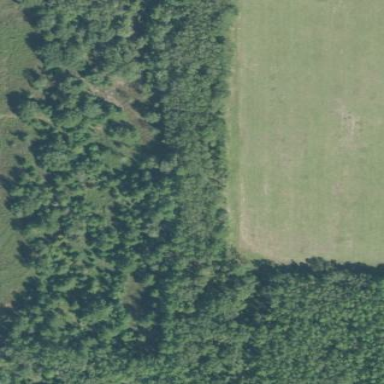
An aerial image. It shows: Mixed woodland with various types of leaves.